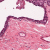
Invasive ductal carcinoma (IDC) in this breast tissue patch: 0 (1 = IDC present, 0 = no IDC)